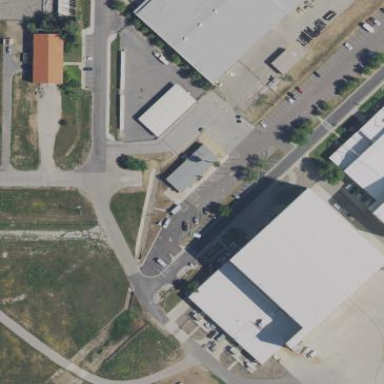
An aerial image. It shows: Hangar building at airport.